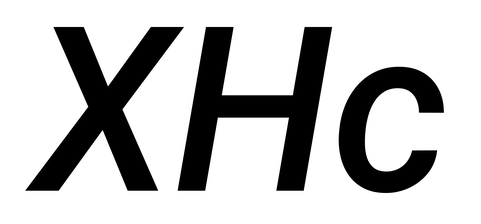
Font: Roboto-Italic_Medium_Italic